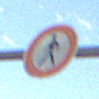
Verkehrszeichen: VerbotFussgaenger
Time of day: SunriseSunset
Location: Outdoor (Nature)
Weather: PartlyCloudy
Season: NotSpecified
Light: Natural